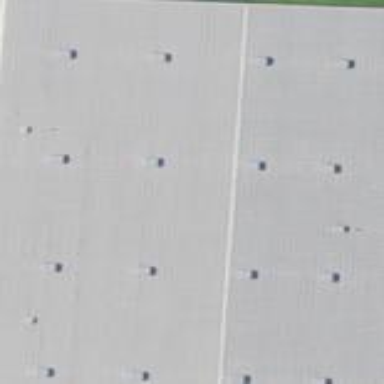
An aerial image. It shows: Warehouse building.